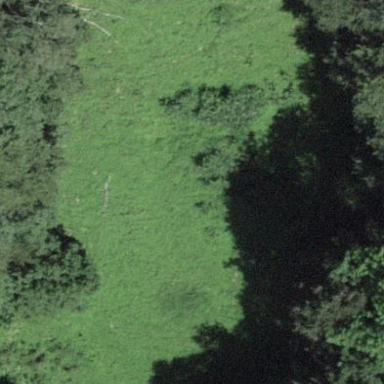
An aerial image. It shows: Beautiful meadow.